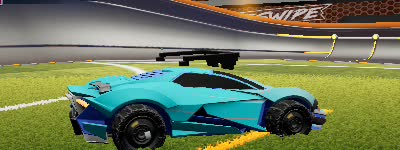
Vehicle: werewolf